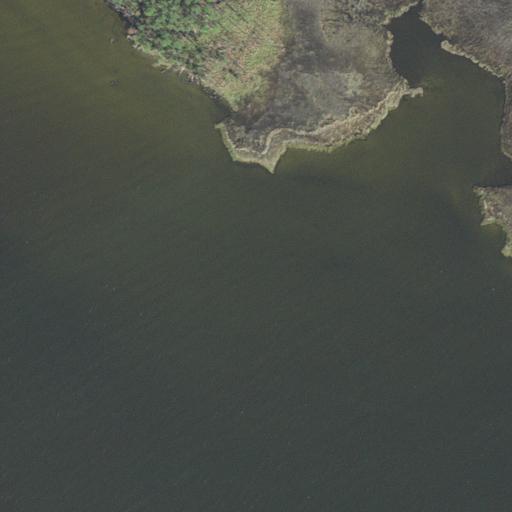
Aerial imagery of island in North Carolina named Ball Island containing open water, herbaceous wetlands, and woody wetlands